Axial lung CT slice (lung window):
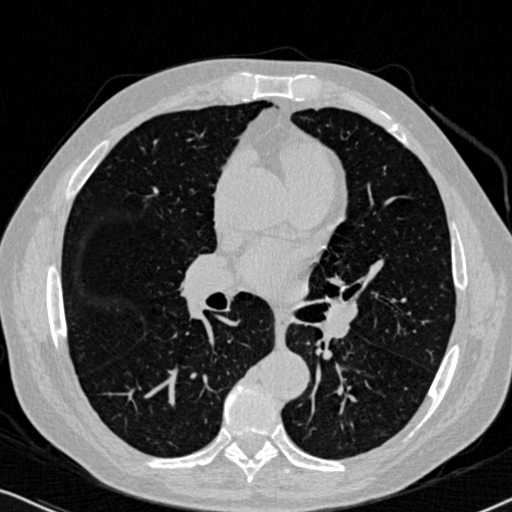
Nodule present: no